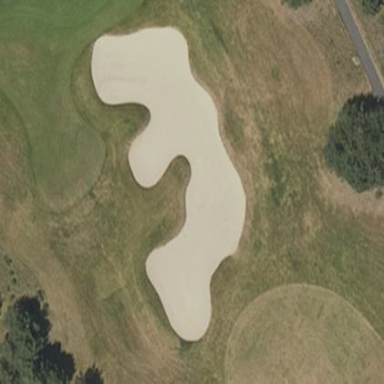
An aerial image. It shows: Bunker on golf course.